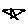
Label: star